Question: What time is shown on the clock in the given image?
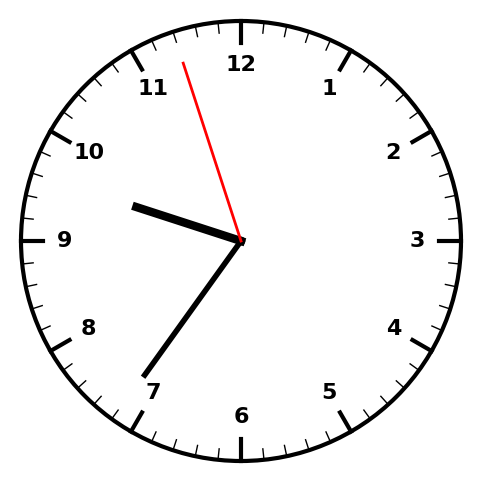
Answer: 09:35:57